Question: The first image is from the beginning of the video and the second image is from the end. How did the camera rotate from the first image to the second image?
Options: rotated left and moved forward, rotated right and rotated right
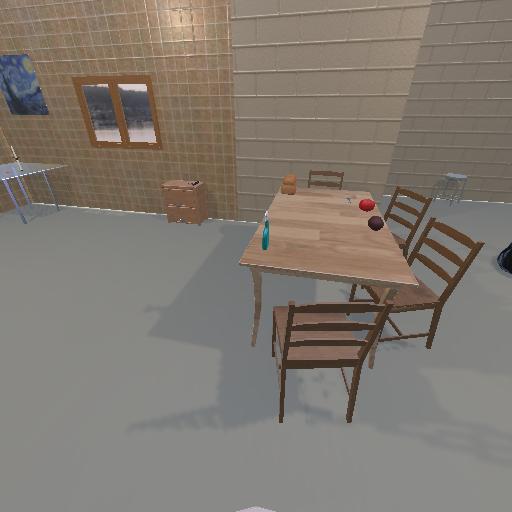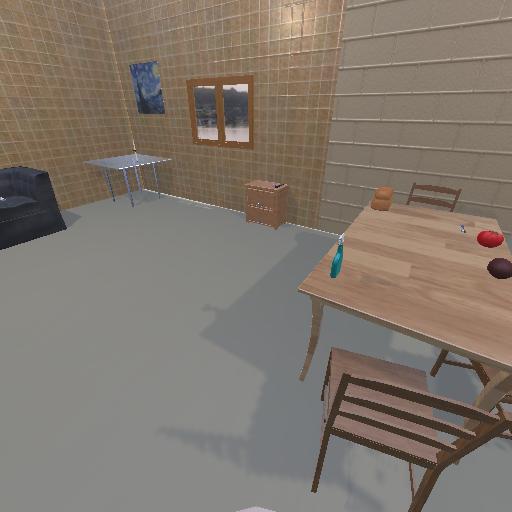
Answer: rotated left and moved forward